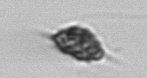
Label: Dictyocha